Field crop: tomato
Growth stage: 2
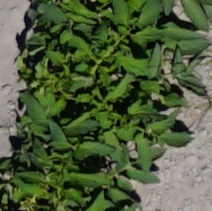
Species: tomato